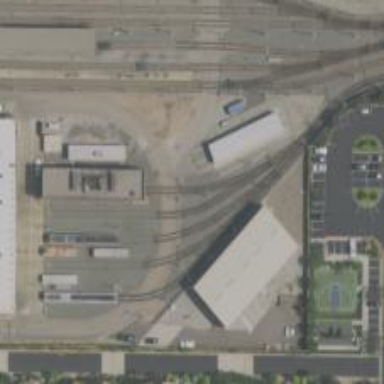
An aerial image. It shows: Light rail service yard with electrified contact lines.